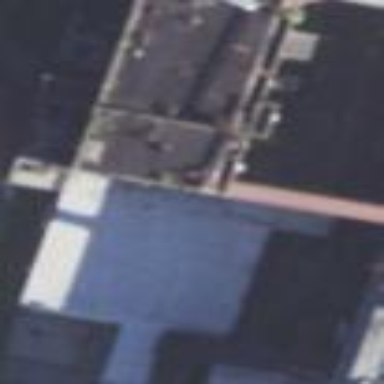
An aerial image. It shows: Industrial building with historic significance.